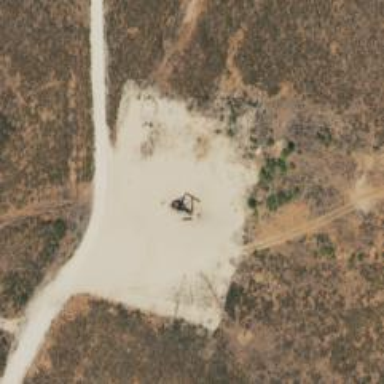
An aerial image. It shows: Petroleum well that is man-made.